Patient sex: F
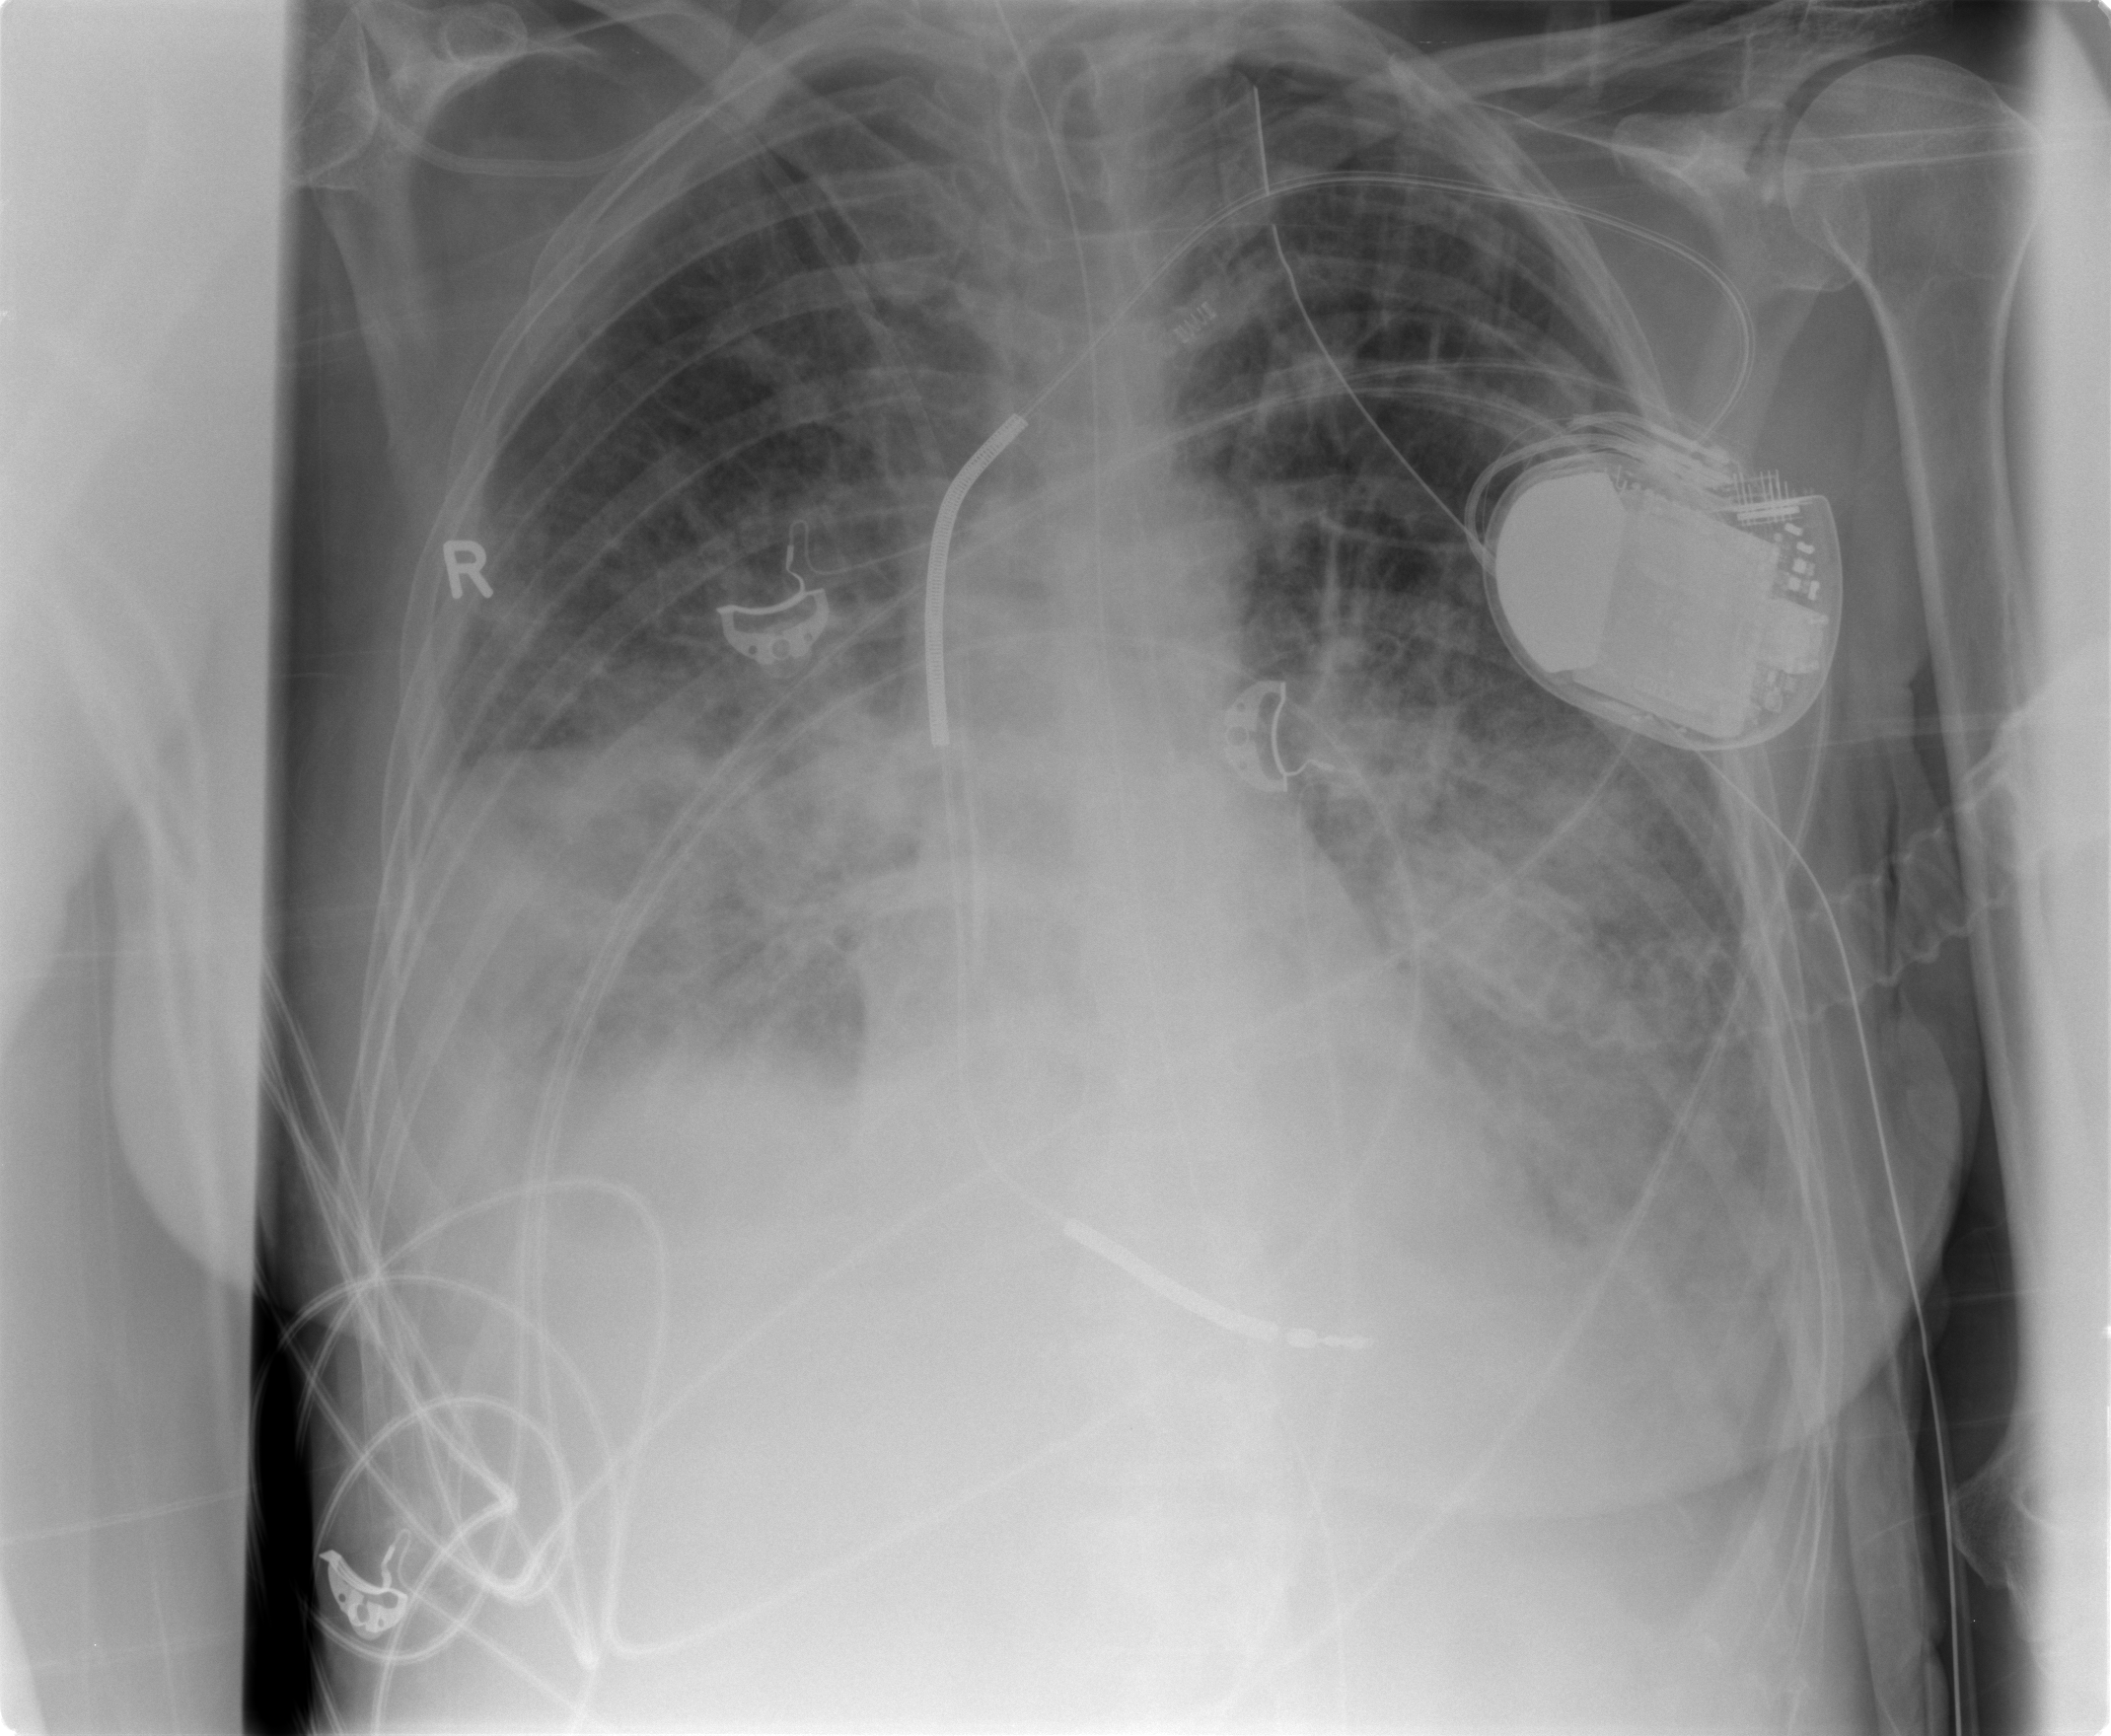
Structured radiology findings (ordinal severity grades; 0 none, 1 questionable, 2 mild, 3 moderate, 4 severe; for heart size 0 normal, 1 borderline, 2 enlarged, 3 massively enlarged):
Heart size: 0
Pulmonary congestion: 2
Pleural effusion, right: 3
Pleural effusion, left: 3
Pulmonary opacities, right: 2
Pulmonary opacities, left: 2
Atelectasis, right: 3
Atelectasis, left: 3